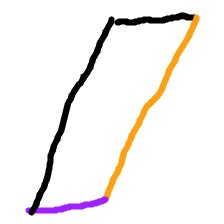
Shape: parallelogram